Question: I am reading about <URL>, and have a few questions about the minor heap.
---
So it says:
> The minor heap is a contiguous chunk of virtual memory that is usually
a few megabytes in size so that it can be scanned quickly.

> The runtime stores the boundaries of the minor heap in two pointers
that delimit the start and end of the heap region (caml_young_start
and caml_young_end, but we will drop the caml_young prefix for
brevity). In a fresh minor heap, the limit equals the start, and the current ptr
will equal the end. ptr decreases as blocks are allocated until it
reaches limit, at which point a minor garbage collection is triggered.You may wonder why limit is required at all, since it always seems to
equal start. It's because the easiest way for the runtime to schedule
a minor heap collection is . The next
allocation will never have enough space after this is done and will
always trigger a garbage collection. There are various internal
reasons for such early collections, such as handling pending UNIX
signals, and they don't ordinarily matter for application code.
---
Basically, the runtime will try to allocate a chunk of memory, say, for size of , as minor heap, using ?
Then the address returned by is base?
What does it mean that 'start is aligned against the next nearest word boundary from base'?
Does the term here mean will seek for the next memory address that mods 4 equaling to 0?
I thought anyway forces alignment, i.e., always return addresses that mod 4 = 0
It explained that can be used to schedule a GC.
However, then what's the use of ?
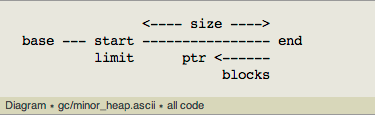
Answer: You can find the code you're asking about in 'minor_gc.c'. (I'm not an OCaml GC whiz--I had to look around for the code.)
Here's a stripped down version:
'''
void caml_set_minor_heap_size (asize_t size)
{
char *new_heap;
void *new_heap_base;
if (caml_young_ptr != caml_young_end) caml_minor_collection ();
new_heap = caml_aligned_malloc(size, 0, &new_heap_base);
if (new_heap == NULL) caml_raise_out_of_memory();
if (caml_page_table_add(In_young, new_heap, new_heap + size) != 0)
caml_raise_out_of_memory();
if (caml_young_start != NULL){
caml_page_table_remove(In_young, caml_young_start, caml_young_end);
free (caml_young_base);
}
caml_young_base = new_heap_base;
caml_young_start = new_heap;
caml_young_end = new_heap + size;
caml_young_limit = caml_young_start;
caml_young_ptr = caml_young_end;
caml_minor_heap_size = size;
reset_table (&caml_ref_table);
reset_table (&caml_weak_ref_table);
}
'''
The base is the actual beginning address of the block returned by 'malloc'. You need this later when you want to free the block (which you need to do if you want to change the size of the minor heap). As far as I can understand, the base has no other use.
The start is an aligned version of base. The code I'm looking at (OCaml 4.01.0) aligns to a page boundary (4 KB). Malloc only aligns for primitive data types (8 bytes or so).
You need start for resetting limit after you've modified it artificially as described in the last paragraph of your extract.